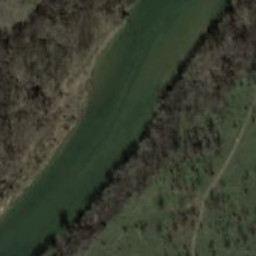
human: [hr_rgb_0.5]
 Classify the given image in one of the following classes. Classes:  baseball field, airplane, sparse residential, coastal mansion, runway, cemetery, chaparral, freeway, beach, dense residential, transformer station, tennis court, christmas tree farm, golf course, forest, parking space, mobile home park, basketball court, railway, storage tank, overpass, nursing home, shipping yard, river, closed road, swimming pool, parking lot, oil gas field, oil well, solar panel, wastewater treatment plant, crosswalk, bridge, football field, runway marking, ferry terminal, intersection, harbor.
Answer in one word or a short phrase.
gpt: river